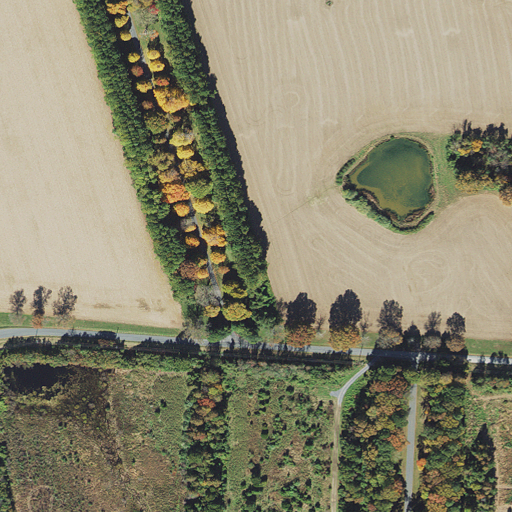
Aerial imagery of cape in Maryland named Baileys Neck containing cultivated crops, open development, evergreen forest, woody wetlands, mixed forest, and open water